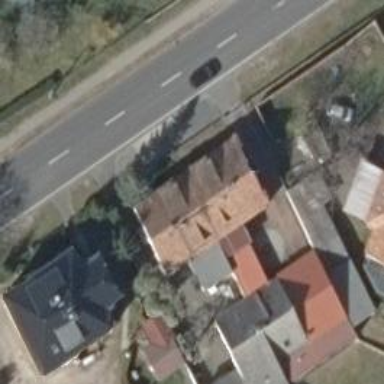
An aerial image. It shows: Residential building.